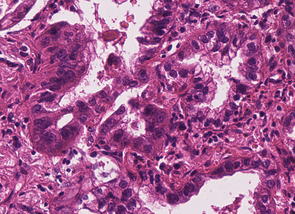
Tumor epithelial tissue: yes
Tumor-associated stroma tissue: yes
Normal tissue: no